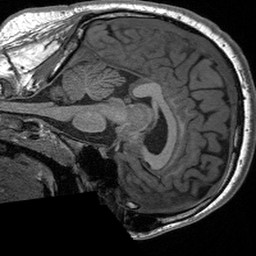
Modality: T1w
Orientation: sagittal
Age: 28
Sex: male